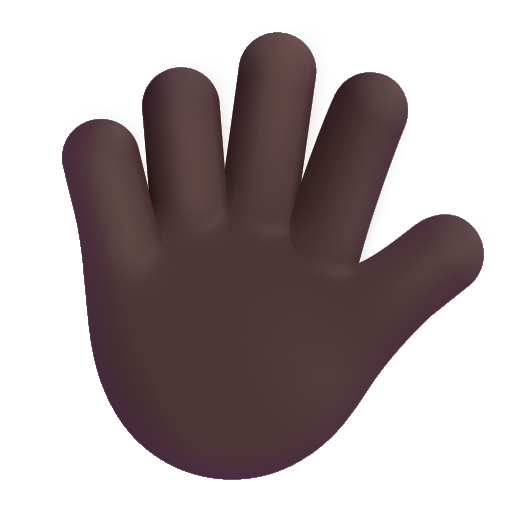
hand with fingers splayed color dark